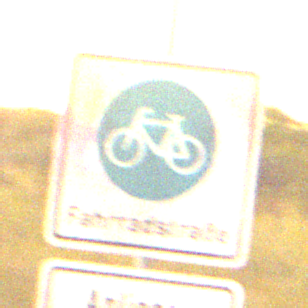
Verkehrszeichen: BeginnFahrradstrasse
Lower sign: PersonengruppenFrei2
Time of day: Night
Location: Outdoor (Nature)
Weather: Clear
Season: NotSpecified
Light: Natural